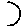
Label: moon